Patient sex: M
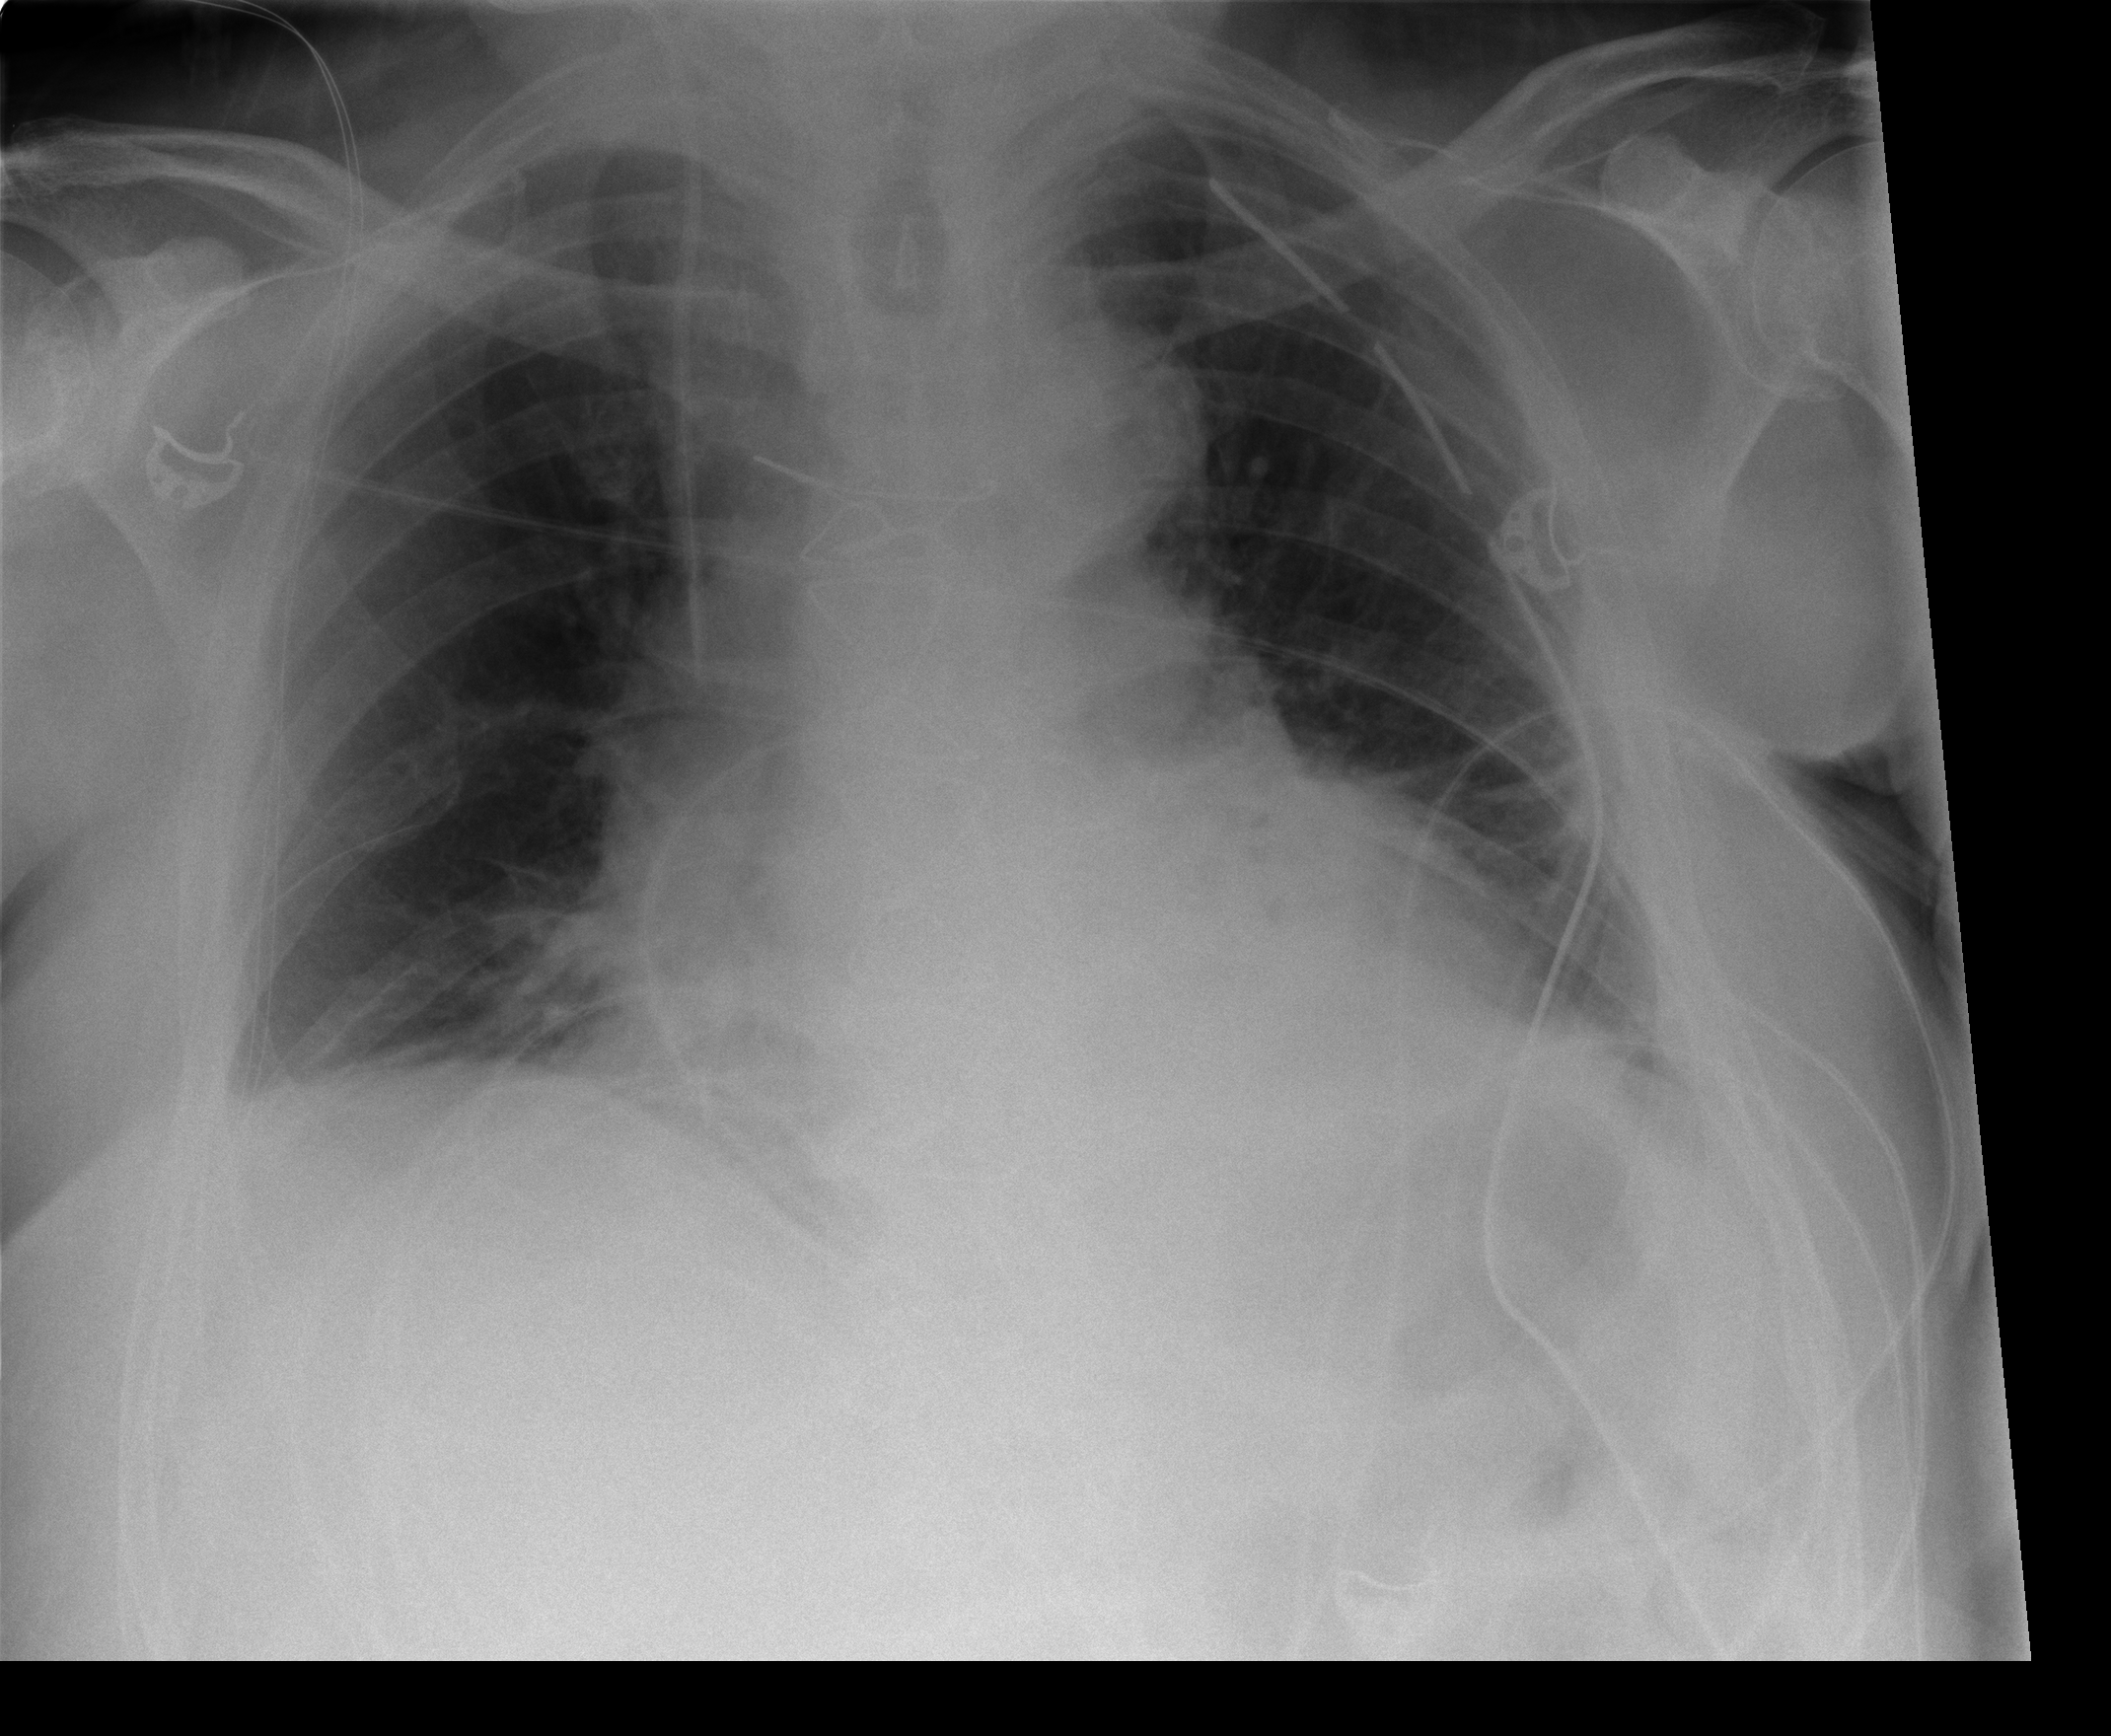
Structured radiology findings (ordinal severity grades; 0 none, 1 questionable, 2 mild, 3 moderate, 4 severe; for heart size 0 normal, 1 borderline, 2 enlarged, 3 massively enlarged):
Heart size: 3
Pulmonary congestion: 2
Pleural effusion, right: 2
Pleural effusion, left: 1
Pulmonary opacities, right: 0
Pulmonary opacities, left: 1
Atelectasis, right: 2
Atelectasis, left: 3